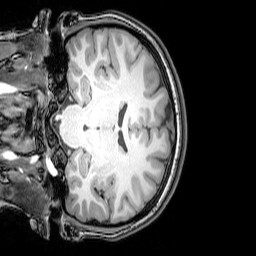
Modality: T1w
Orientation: coronal
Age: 21
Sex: female
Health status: healthy
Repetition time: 0.081 s
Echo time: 0.037 s